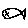
Label: fish